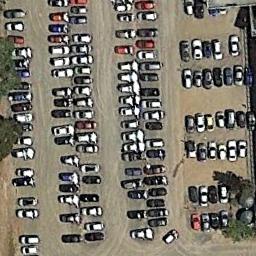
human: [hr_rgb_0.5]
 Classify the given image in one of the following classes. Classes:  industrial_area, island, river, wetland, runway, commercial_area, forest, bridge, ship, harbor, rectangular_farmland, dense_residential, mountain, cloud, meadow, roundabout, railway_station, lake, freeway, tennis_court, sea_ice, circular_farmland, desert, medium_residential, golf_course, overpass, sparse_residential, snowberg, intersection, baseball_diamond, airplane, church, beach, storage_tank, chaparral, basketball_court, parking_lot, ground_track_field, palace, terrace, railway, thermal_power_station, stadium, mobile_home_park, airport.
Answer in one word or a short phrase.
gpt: parking_lot